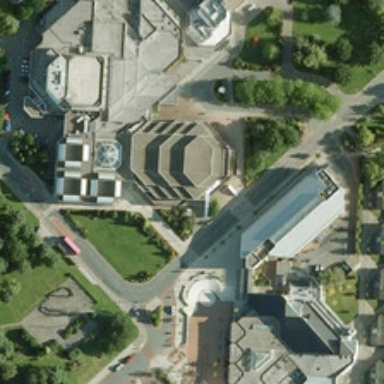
These buildings belong to the school buildings .